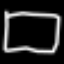
Label: square